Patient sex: M
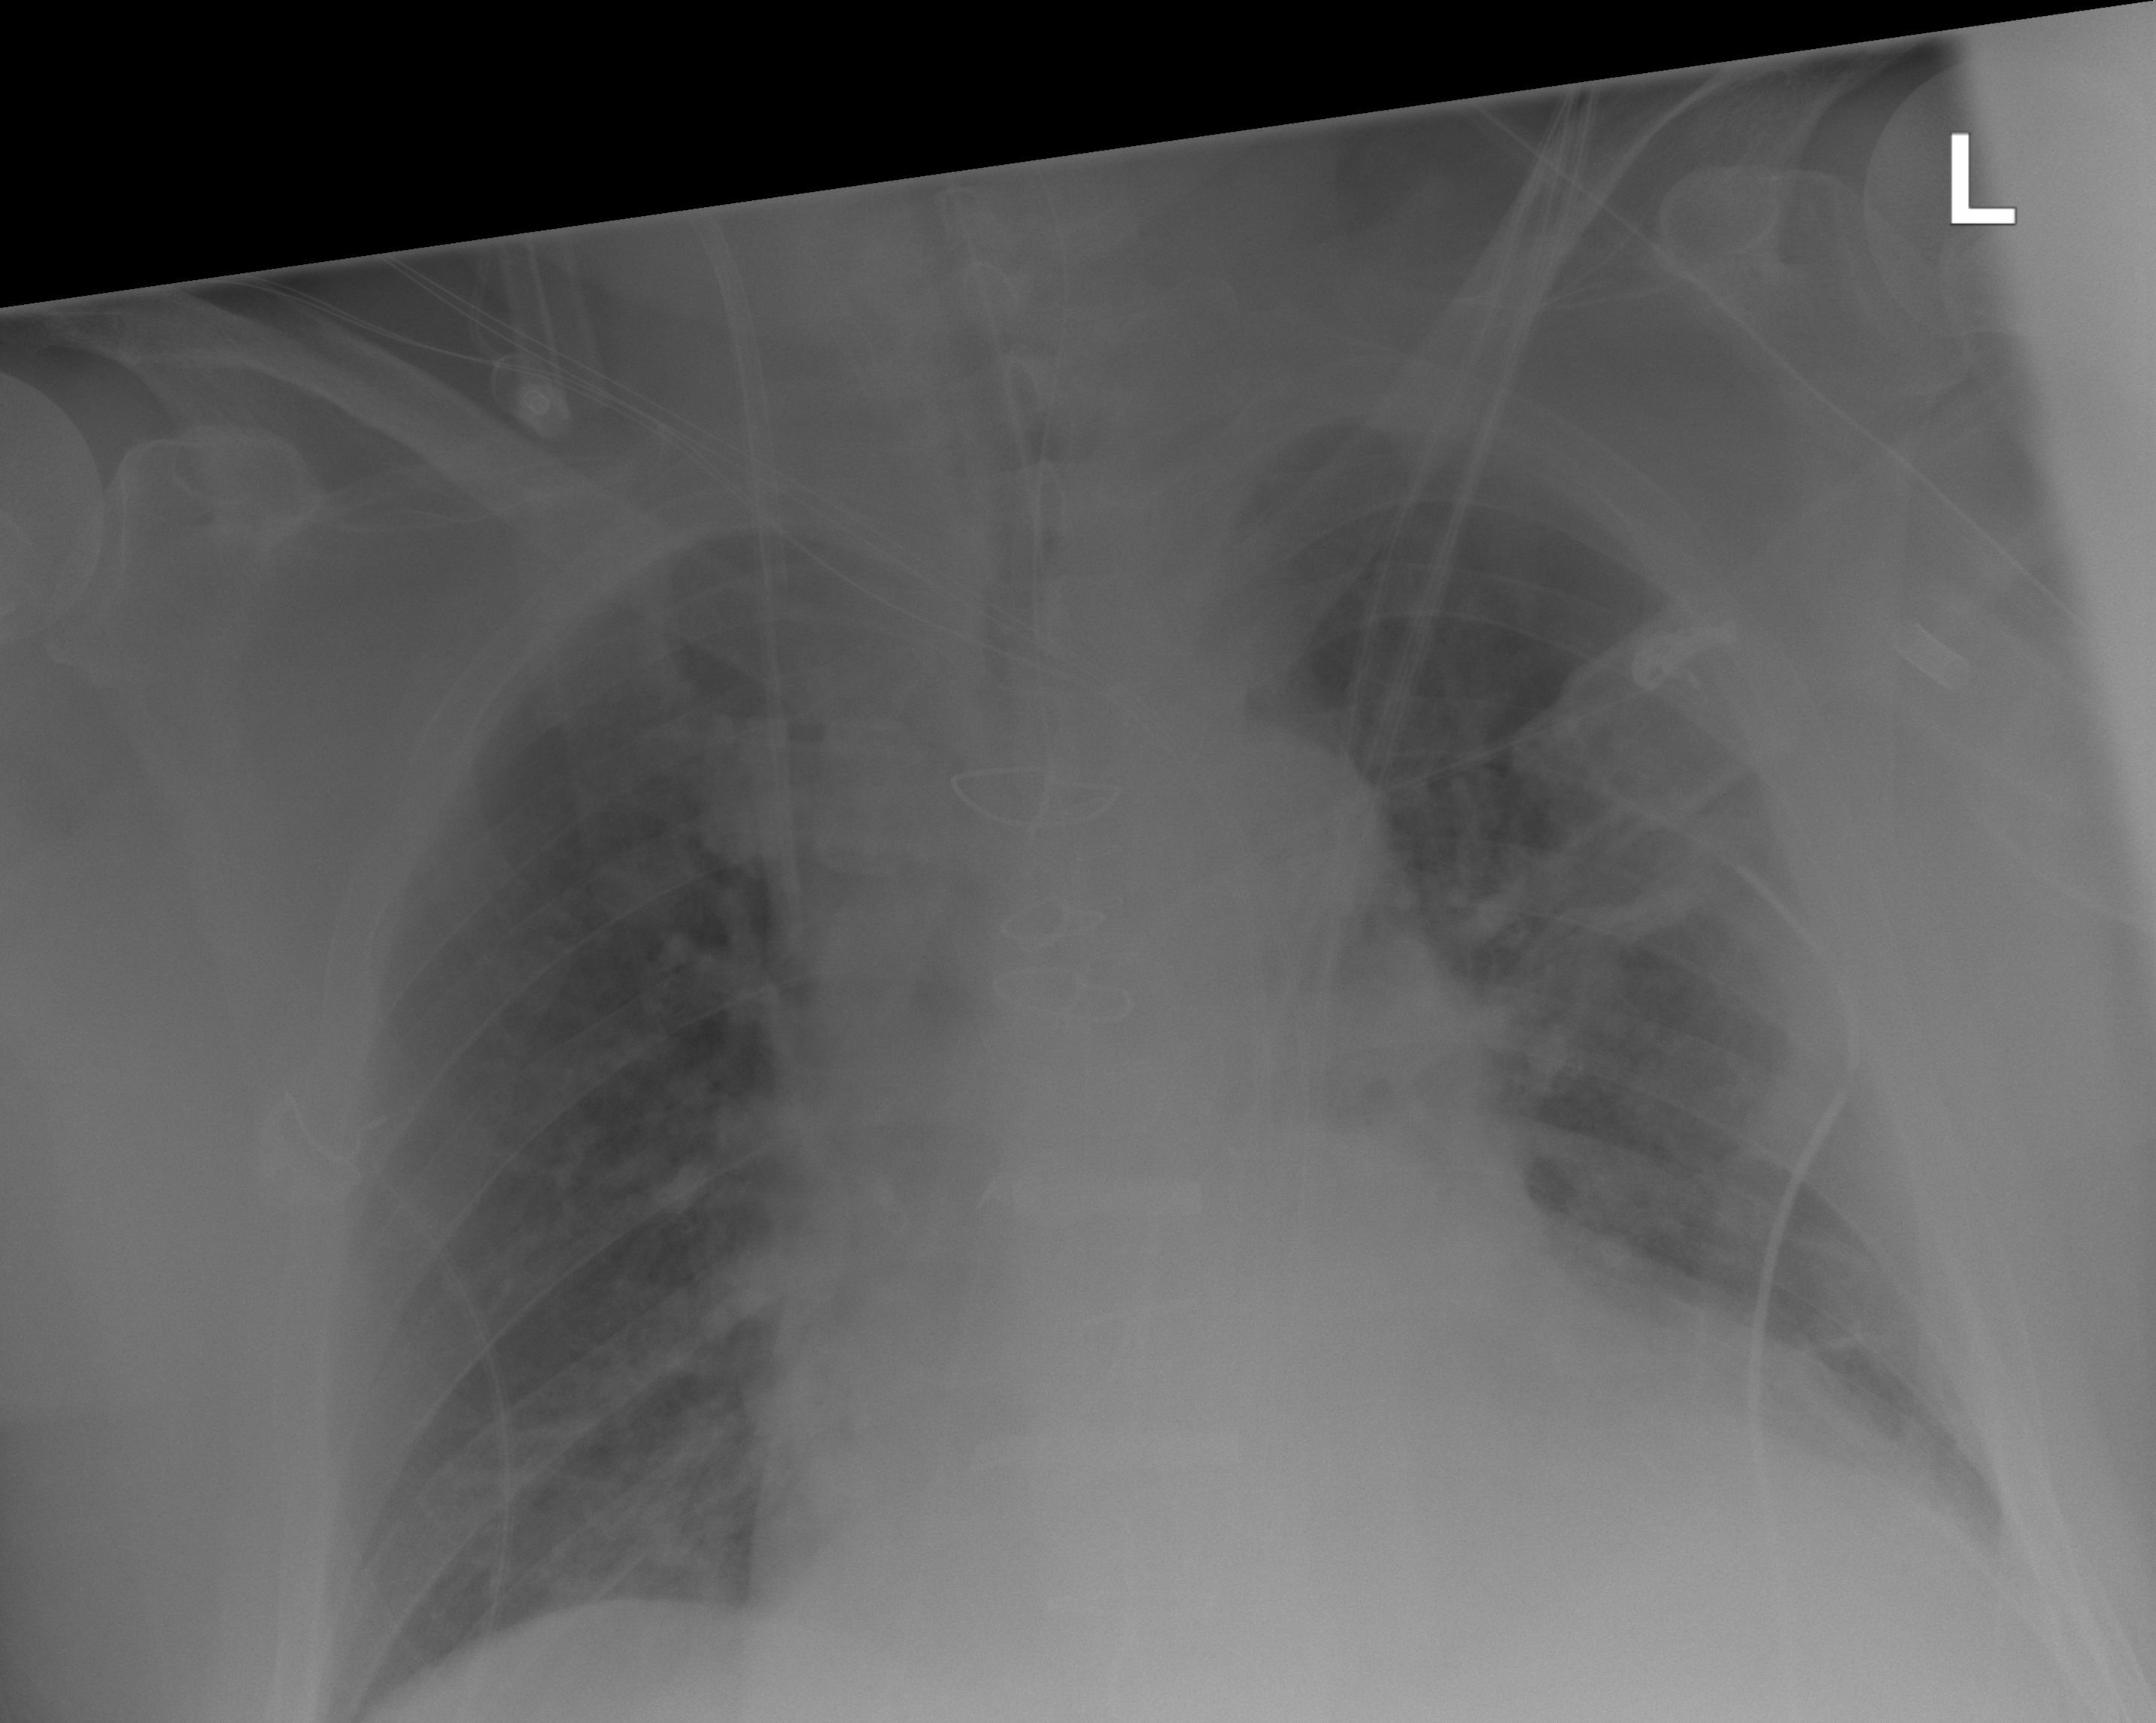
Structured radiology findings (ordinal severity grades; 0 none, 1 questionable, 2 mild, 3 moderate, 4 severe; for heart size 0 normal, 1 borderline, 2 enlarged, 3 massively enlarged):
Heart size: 2
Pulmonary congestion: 2
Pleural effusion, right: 0
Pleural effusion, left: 2
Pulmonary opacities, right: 0
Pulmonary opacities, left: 0
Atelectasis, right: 0
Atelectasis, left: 2